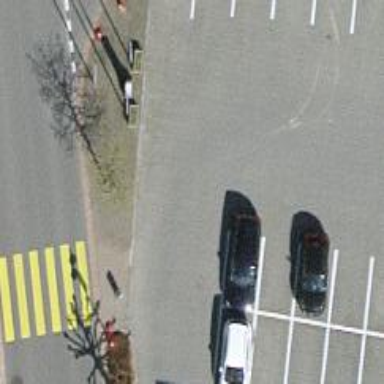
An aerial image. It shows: Road serving as parking aisle.